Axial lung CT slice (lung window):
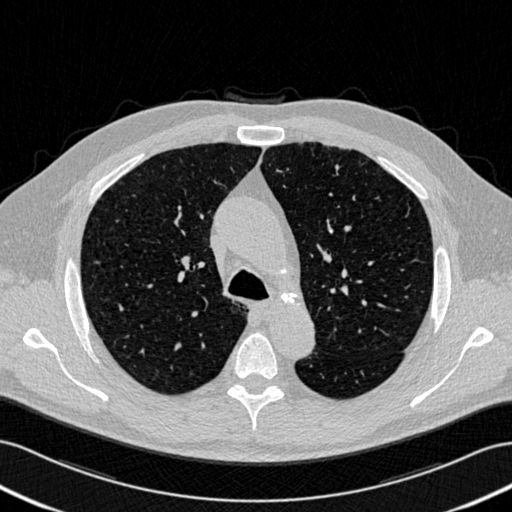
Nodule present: no